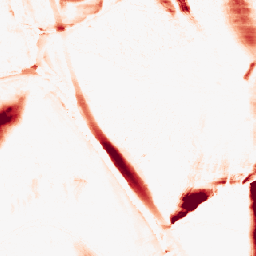
Category: morphological
Decomposition family: morphological_ellipse
Decomposition parameters: operation: opening
width: 10
height: 50
Upsampling method: nearest
Upsampling parameters: scale: 4
Upsampling scale: 4